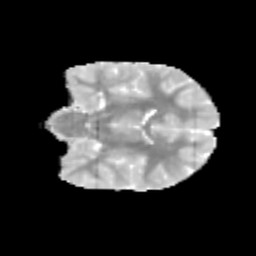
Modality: MD
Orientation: coronal
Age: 9
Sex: female
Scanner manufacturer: siemens
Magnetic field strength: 3 T
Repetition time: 3.8 s
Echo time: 0.07 s